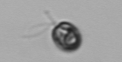
Label: Pyramimonas_morphotype1